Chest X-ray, AP view. Patient: 9 years old, sex M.
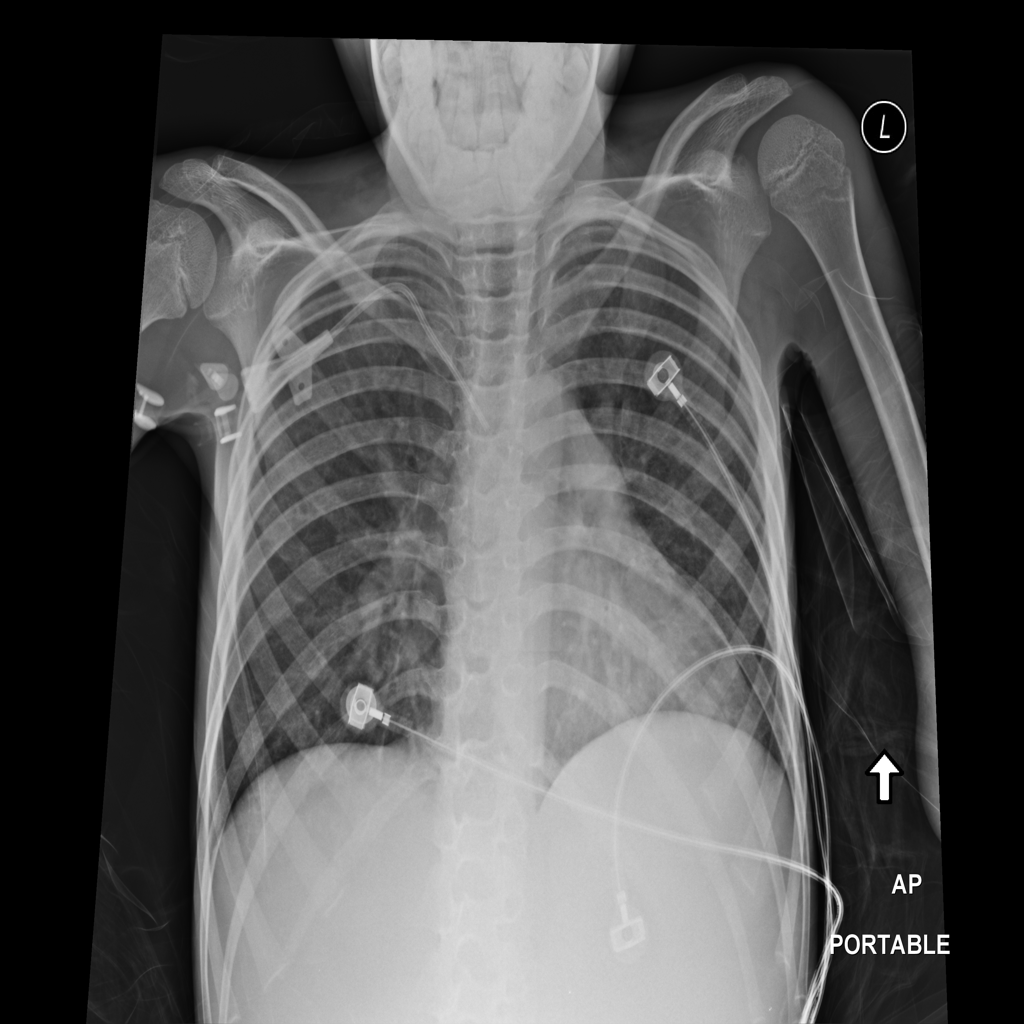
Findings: No Finding